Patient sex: M
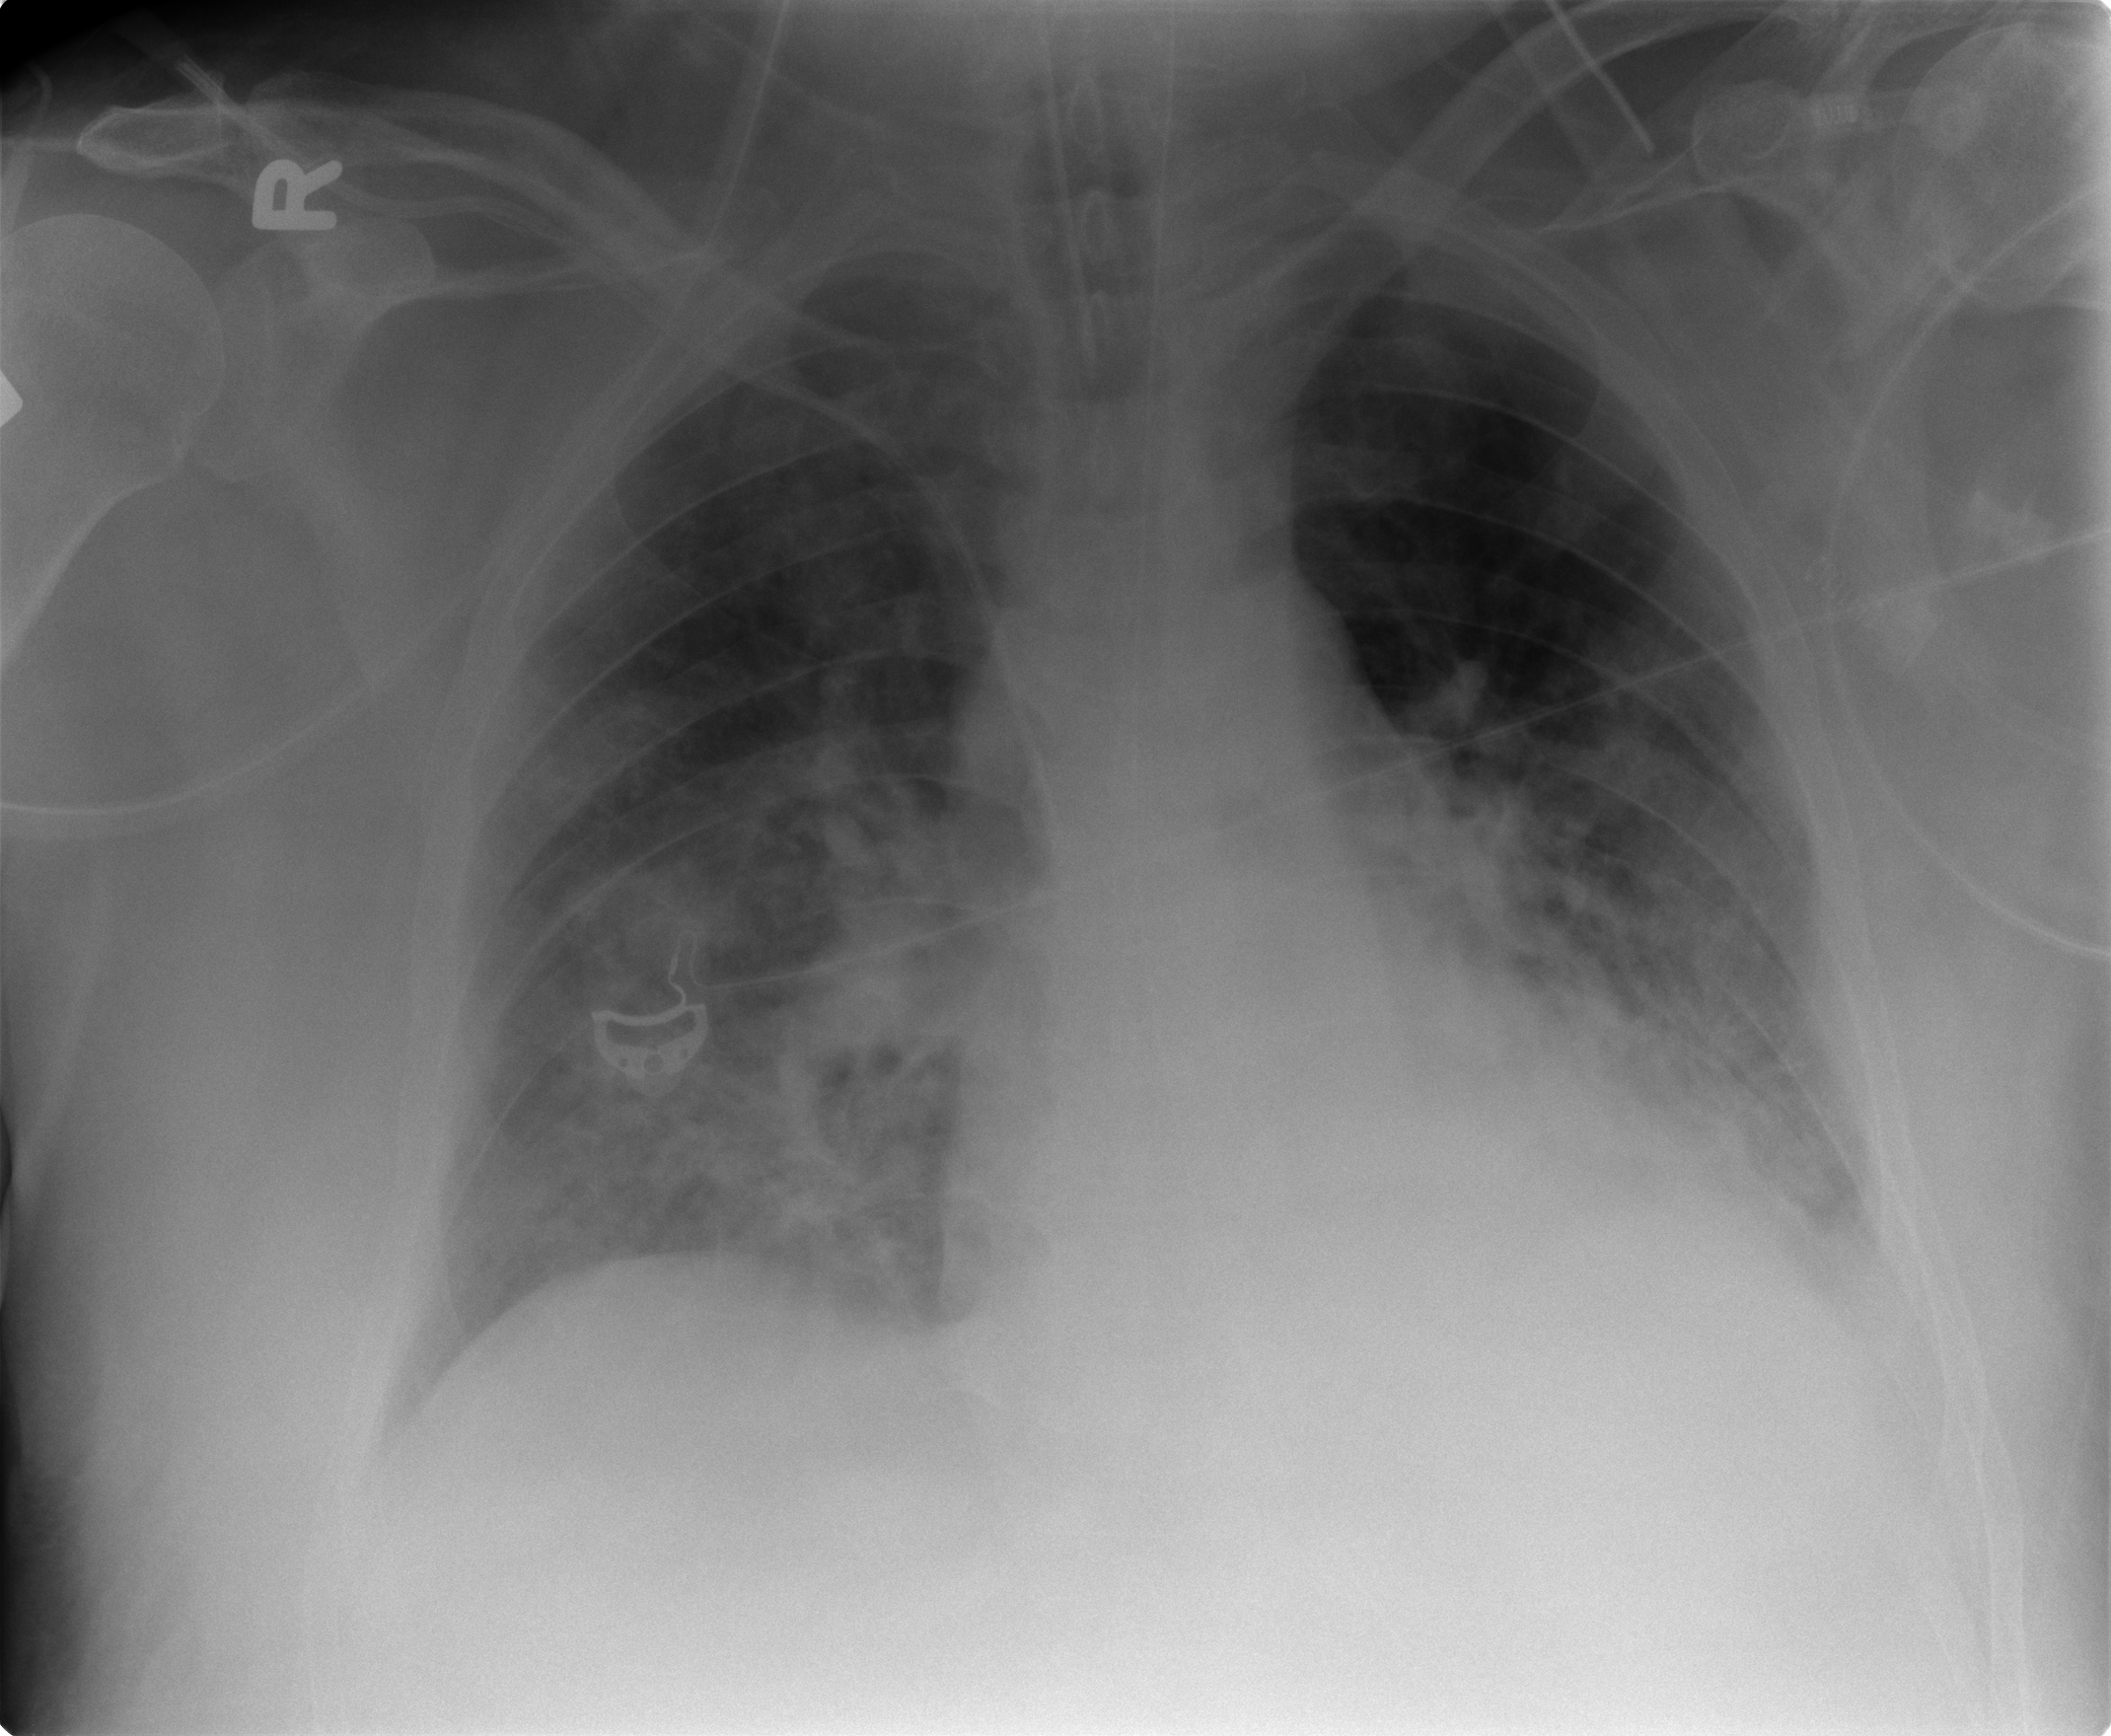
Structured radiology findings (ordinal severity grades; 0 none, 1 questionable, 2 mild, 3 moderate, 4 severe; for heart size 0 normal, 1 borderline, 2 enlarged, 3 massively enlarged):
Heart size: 2
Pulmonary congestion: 2
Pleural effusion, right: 0
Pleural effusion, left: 2
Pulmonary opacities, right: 3
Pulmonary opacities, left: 3
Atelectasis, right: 3
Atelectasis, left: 3